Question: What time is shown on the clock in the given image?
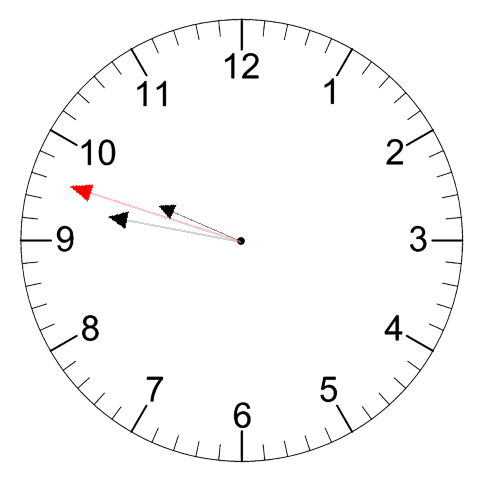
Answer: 09:46:48